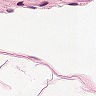
Metastatic tissue present: no